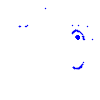
Particle: pion